Question: I am trying to extend the example/answer (given by @sylwester) of the <URL> I asked. Now I have to do something like this

'''
var app = angular.module('plunker', []);
app.controller('MainCtrl', function($scope) {
var arr1 = [
{"EmpId":1,"EmpName":"Michale Sharma","gender":"Male","age":25,"salary":10000},
{"EmpId":2,"EmpName":"Sunil Das","gender":"Male","age":24,"salary":5000},
{"EmpId":3,"EmpName":"Robin Pandey","gender":"Male","age":35,"salary":45000},
{"EmpId":4,"EmpName":"Mona Singh","gender":"Female","age":27,"salary":12000}
];
var arr2 = [
{"Deptid":4,"Deptname":"IT"},
{"Deptid":1,"Deptname":"HR"},
{"Deptid":3,"Deptname":"HW"},
{"Deptid":2,"Deptname":"HW4"}
];
var res = merge(arr1, arr2, "EmpId", "Deptid");
$scope.Employee = {
EmployeeName:res.EmpName,
EmployeeSex:res.gender
};
$scope.Department = {
DepartmentName:res.Deptname
};
//console.log(res);
}).
directive('myCustomer', function() {
return {
restrict: 'E',
scope: {
customer: '='
},
templateUrl: 'my-customer-plus-vojta.html'
};
});
function merge(arr1, arr2, prop1, prop2)
{
//alert("in merge");
return arr1.map(function(item){
var p = item[prop1];
var el = arr2.filter(function(item) {
return item[prop2] === p;
});
if (el.length === 0) {
return null;
}
var res = {};
for (var i in item) {
if (i !== prop1) {
res[i] = item[i];
}
}
for (var i1 in el[0]) {
if (i1 !== prop2) {
res[i1] = el[0][i1];
}
}
return res;
}).filter(function(el){return el !== null;});
}
'''
'''
<!DOCTYPE html>
<html ng-app="plunker">
<head>
<meta charset="utf-8" />
<title>AngularJS Plunker</title>
<script>document.write('<base href="' + document.location + '" />');</script>
<link href="style.css" rel="stylesheet" />
<script data-semver="1.3.15" src="https://code.angularjs.org/1.3.15/angular.js" data-require="angular.js@1.3.x"></script>
<script src="app.js"></script>
</head>
<body ng-controller="MainCtrl">
<table border="1">
<tr>
<td>EmployeeNames</td>
<td>Gender</td>
<td>Works For</td>
</tr>
<tr>
<my-customer customer="Employee"></my-customer>
<my-customer customer="Department "></my-customer>
</tr>
</table>
</body>
</html>
'''
(I am stuck here considering other things are correct. I equally know that li is not the correct way to use. However, I do not know what to do and how to do).
'''
<h3>Employee-Department</h3>
<li ng-repeat="emp in customer.Employee">
<p ng-if="emp.EmployeeName">{{emp.EmployeeName}}</p>
<p ng-if="emp.EmployeeSex">{{emp.EmployeeSex}}</p>
</li>
<li ng-repeat="dept in customer.Department">
<p ng-if="dept.DepartmentName">{{dept.DepartmentName}}</p>
</li>
'''
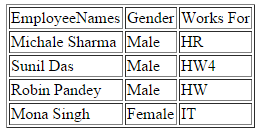
Answer: Please see demo below
'''
var app = angular.module('app', []);
app.controller('MainCtrl', function($scope) {
var arr1 = [{
"EmpId": 1,
"EmpName": "Michale Sharma",
"gender": "Male",
"age": 25,
"salary": 10000
}, {
"EmpId": 2,
"EmpName": "Sunil Das",
"gender": "Male",
"age": 24,
"salary": 5000
}, {
"EmpId": 3,
"EmpName": "Robin Pandey",
"gender": "Male",
"age": 35,
"salary": 45000
}, {
"EmpId": 4,
"EmpName": "Mona Singh",
"gender": "Female",
"age": 27,
"salary": 12000
}
];
var arr2 = [{
"Deptid": 4,
"Deptname": "IT"
}, {
"Deptid": 1,
"Deptname": "HR"
}, {
"Deptid": 3,
"Deptname": "HW"
}, {
"Deptid": 2,
"Deptname": "HW4"
}];
$scope.res = merge(arr1, arr2, "EmpId", "Deptid");
});
app.directive('myCustomer', function() {
return {
restrict: 'AE',
scope: {
customer: '=myCustomer'
},
replace: true,
templateUrl: 'customerTmpl.html',
link: function(scope) {
console.log(scope)
}
};
});
function merge(arr1, arr2, prop1, prop2) {
//alert("in merge");
return arr1.map(function(item) {
var p = item[prop1];
var el = arr2.filter(function(item) {
return item[prop2] === p;
});
if (el.length === 0) {
return null;
}
var res = {};
for (var i in item) {
if (i !== prop1) {
res[i] = item[i];
}
}
for (var i1 in el[0]) {
if (i1 !== prop2) {
res[i1] = el[0][i1];
}
}
return res;
}).filter(function(el) {
return el !== null;
});
}
'''
'''
<link href="//maxcdn.bootstrapcdn.com/bootstrap/3.3.4/css/bootstrap.min.css" rel="stylesheet"/>
<script src="https://ajax.googleapis.com/ajax/libs/angularjs/1.2.23/angular.min.js"></script>
<body ng-app="app" ng-controller="MainCtrl">
<table class="table table-striped">
<tbody>
<tr ng-repeat="customer in res" my-customer="customer"></tr>
</tbody>
</table>
<script type="text/ng-template" id="customerTmpl.html">
<tr>
<td>{{customer.EmpName}}</td>
<td>{{customer.gender}}</td>
<td>{{customer.age}}</td>
<td>{{customer.salary}}</td>
<td>{{customer.Deptname}}</td>
</tr>
</script>
</body>
'''